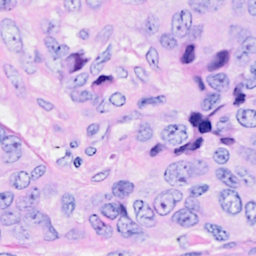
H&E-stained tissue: Breast